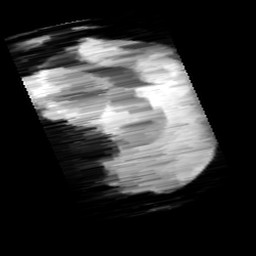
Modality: minIP
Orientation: sagittal
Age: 13
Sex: female
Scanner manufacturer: siemens
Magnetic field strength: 3 T
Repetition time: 0.027 s
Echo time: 0.02 s